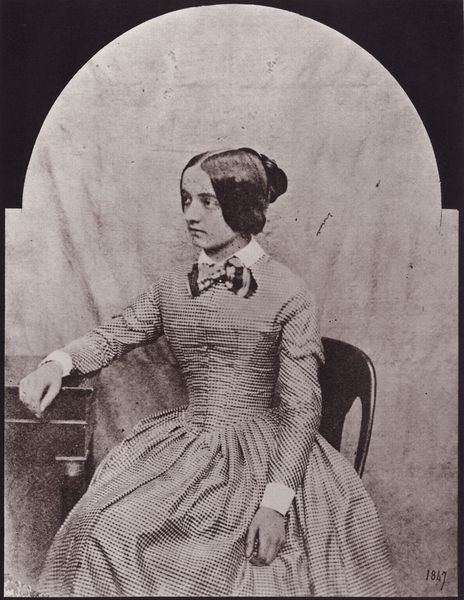
Titel: Bildnis der Mlle X.
Künstler: Hippolyte Bayard
Schlagwörter: hand, schatten, weiß, mädchen, sitzen, braun, finger, frau, frisur, grau, haar, hintergrund, holz, kariert, kleid, licht, mund, nase, profil, schwarz, stuhl, tisch, blick, dame, tuch, hochformat, karo, karriert, rock, schleife, alt, jung, wand, arm, augen, bluse, falten, kleidung, knoten, kragen, ärmel, bildnis, hände, möbel, portrait, porträt, vorhang, haare, sitzend, tochter, kinn, mittelscheitel, scheitel, seide, taille, dutt, kommode, schrank, bogen, haltung, mieder, datierung, vergilbt, zopf, atelier, gestreift, streifen, faltenwurf, aufstützen, knöpfe, dreiviertelprofil, fliege, jahreszahl, foto, fotografie, photographie, schwarzweiß, manschetten, photo, eiss, halbprofil, zahl, ziffer, leid, korsett, weißw, schränkchen, reifrock, tailliert, fot, pepita, junge dame, schliefe, hhand, 1847, hlabprofil